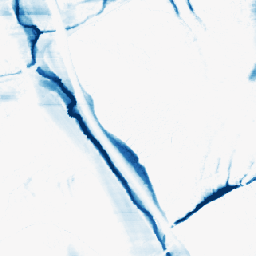
Category: morphological
Decomposition family: morphological_ellipse
Decomposition parameters: operation: closing
width: 5
height: 50
Upsampling method: area
Upsampling parameters: scale: 8
Upsampling scale: 8